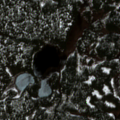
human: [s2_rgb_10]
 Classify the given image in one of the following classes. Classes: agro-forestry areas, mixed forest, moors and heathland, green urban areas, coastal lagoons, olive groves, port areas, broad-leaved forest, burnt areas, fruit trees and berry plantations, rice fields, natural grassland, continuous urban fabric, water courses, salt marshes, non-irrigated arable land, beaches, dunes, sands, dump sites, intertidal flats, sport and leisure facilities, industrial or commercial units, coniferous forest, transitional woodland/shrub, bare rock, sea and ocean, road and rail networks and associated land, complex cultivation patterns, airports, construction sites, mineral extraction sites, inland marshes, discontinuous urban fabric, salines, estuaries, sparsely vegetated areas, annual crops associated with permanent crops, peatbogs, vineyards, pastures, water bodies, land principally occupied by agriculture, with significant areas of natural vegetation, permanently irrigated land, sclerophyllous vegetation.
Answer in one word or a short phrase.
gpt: coniferous forest, peatbogs